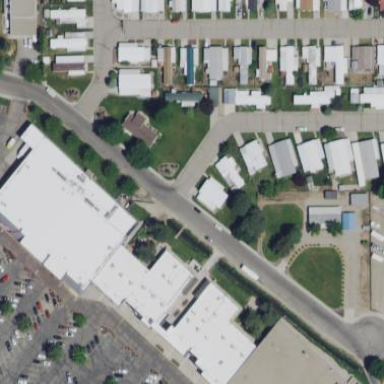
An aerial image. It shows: Residential area designated as trailer park.